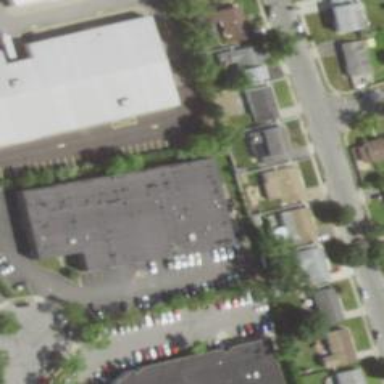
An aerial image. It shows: Retail building.